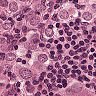
Metastatic tissue present: yes